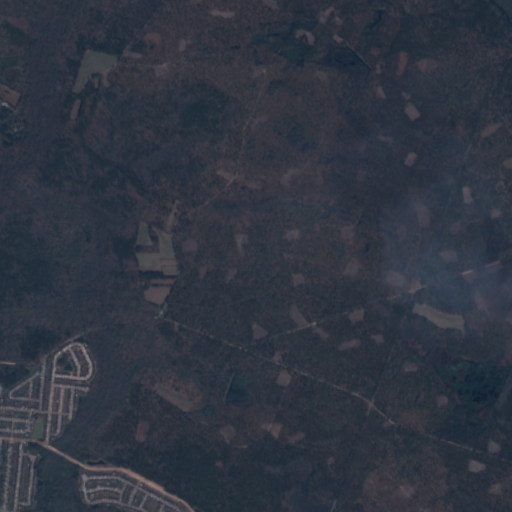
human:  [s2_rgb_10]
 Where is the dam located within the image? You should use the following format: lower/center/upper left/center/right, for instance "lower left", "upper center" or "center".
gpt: The dam is located in the lower right of the image.
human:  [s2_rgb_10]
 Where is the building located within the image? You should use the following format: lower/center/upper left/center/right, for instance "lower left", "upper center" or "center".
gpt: The building is located in the lower left of the image.
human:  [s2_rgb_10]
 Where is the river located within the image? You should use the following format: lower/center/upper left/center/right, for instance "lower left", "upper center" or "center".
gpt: The river is located in the right of the image.
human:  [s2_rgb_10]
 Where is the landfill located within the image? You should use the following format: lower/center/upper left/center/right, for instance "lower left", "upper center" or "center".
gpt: There is no landfill in the image.